Question: Here's a test df:
'''
a <- 5:8
b <- c("A", "B", "C", "D")
df <- data.frame(a,b)
'''
I'd like to create a bar plot and add text above each bar, a certain distance beneath the top, thus I use 'y=Inf, vjust=2', however the letters are now aligned by their tops and not the bottom of the letter (i.e. they don't sit on the same horizontal line). Is there a way to change that (without having to fiddle around with the values to something like 'vjust=2.45' or so for the "shorter" ones)?
'''
ggplot(df, aes(x=b, y=a)) + geom_bar(stat="identity") +
scale_y_continuous(limits = c(0,9)) +
annotate('text', x=1, y=Inf, vjust=2, label = "a", parse=TRUE) +
annotate('text', x=2, y=Inf, vjust=2, label = "a", parse=TRUE) +
annotate('text', x=3, y=Inf, vjust=2, label = "b", parse=TRUE) +
annotate('text', x=4, y=Inf, vjust=2, label = "b", parse=TRUE)
'''

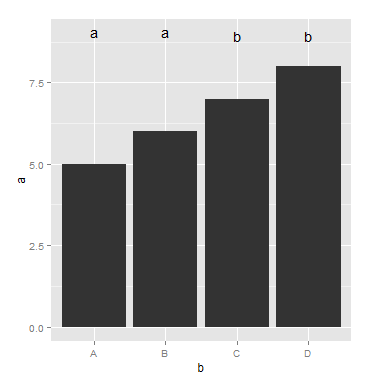
Answer: The answer is quite simple: Use a single "annotate" command instead of multiple ones.
Edit: If the 'parse' argument is set to 'TRUE' (as in your snippet), this method fails.
:) Good luck.
'''
library(ggplot2)
a <- 5:8
b <- c("A", "B", "C", "D")
df <- data.frame(a,b)
ggplot(df, aes(x=b, y=a)) + geom_bar(stat="identity") +
scale_y_continuous(limits = c(0,10)) +
# This is the difference to yor code:
annotate("text", x = 1:4, y = Inf, vjust=2, label = c("a", "a", "b", "b"))
'''

This is actually included in the R documentation of 'annotate': (last line of '?annotate')
'''
p + annotate("text", x = 2:3, y = 20:21, label = c("my label", "label 2"))
'''